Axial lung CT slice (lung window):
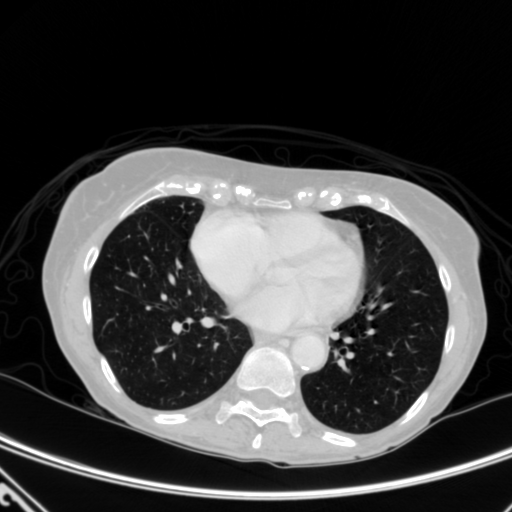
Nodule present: no